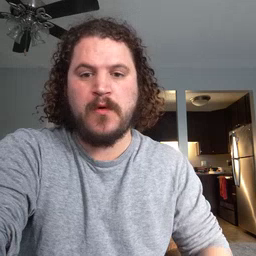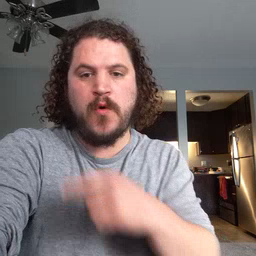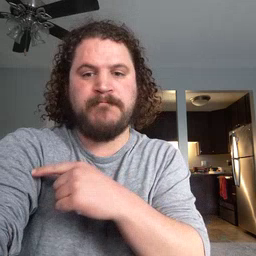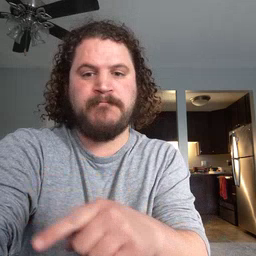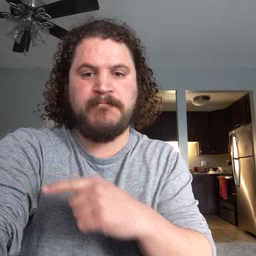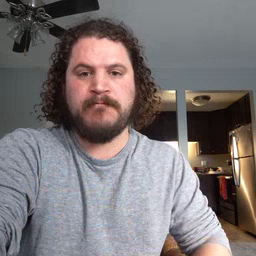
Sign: arm